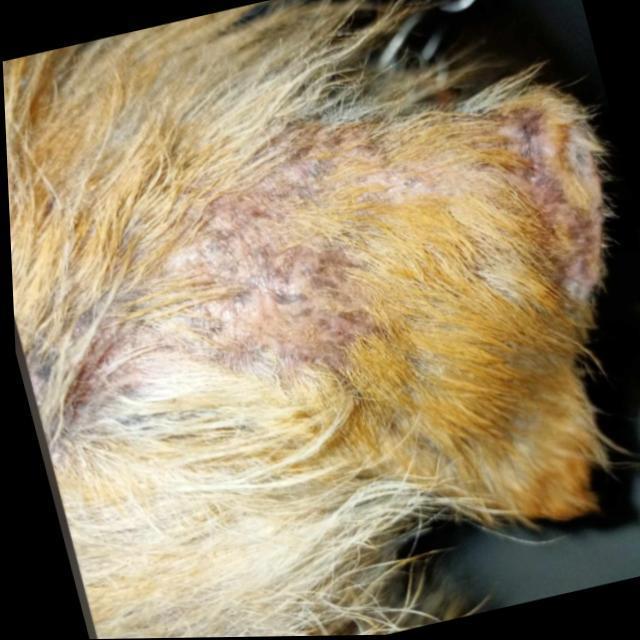
Canine demodicosis (Demodex mange) — caused by Demodex canis mites. Presents with alopecia, follicular papules, pustules, and comedones. Often localized on face and forelimbs.